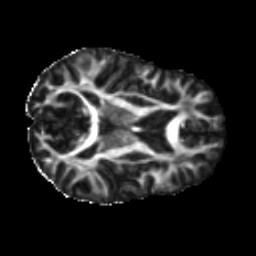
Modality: FA
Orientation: axial
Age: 32
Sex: female
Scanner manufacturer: ge
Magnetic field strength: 3 T
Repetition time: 7.8 s
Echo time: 0.0608 s